Question: I'm working on an Android project. Something happened with my Eclipse project and I can no longer "see" any of my source files in the project explorer. The project explorer only shows :
(clicking and trying to open yields nothing -- I can right click and open in a new window and see a bit more, but still can't decend the directory and see files)
My java files are still in the directory.
It looks like the project is corrupted somehow? I have tried deleting everything in '.metadata/.plugins/org.eclipse.core.resources' per some suggestions I've found but that doesn't seem to fix it. I created a new test project and it looked ok last night when I created it, although now, it to shows the same behavior as above. I'm using eclipse indigo service release 1. See the image bellow:

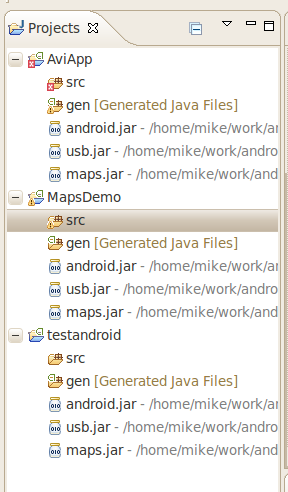
Answer: It's because you have the wrong view open. Try to open the 'Package Explorer'
'''
Window > Show View > Package Explorer
'''